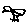
Label: bird